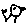
Label: bird